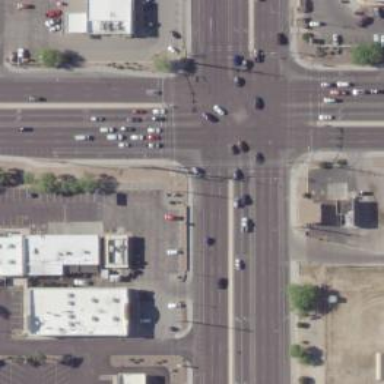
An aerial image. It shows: Marked road crossing.